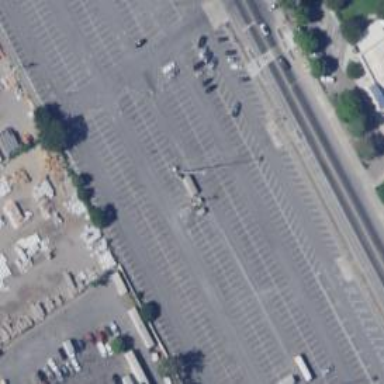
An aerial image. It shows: Parking area with park and ride facility.